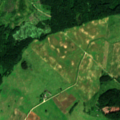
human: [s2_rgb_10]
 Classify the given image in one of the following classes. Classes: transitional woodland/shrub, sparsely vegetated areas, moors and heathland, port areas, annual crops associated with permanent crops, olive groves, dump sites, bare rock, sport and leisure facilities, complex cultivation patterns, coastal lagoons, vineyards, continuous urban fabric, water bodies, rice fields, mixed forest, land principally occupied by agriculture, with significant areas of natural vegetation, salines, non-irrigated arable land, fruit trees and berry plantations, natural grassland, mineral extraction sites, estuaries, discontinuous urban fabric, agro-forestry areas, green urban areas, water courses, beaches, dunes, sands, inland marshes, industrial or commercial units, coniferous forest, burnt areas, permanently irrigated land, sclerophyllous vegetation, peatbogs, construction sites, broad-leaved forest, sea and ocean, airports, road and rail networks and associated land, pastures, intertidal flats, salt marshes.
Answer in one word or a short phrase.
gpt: non-irrigated arable land, pastures, land principally occupied by agriculture, with significant areas of natural vegetation, mixed forest, transitional woodland/shrub